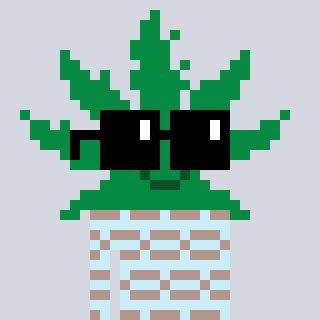
a pixel art character with square black sunglasses, a weed-shaped head and a cold-colored body on a cool background